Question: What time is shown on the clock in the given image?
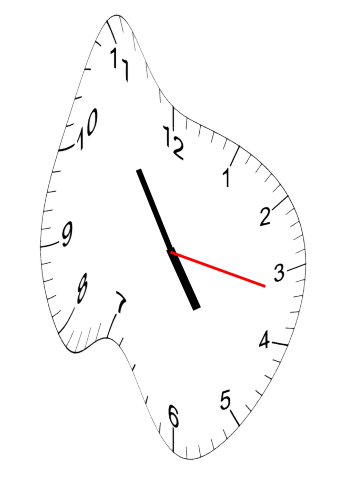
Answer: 04:54:17